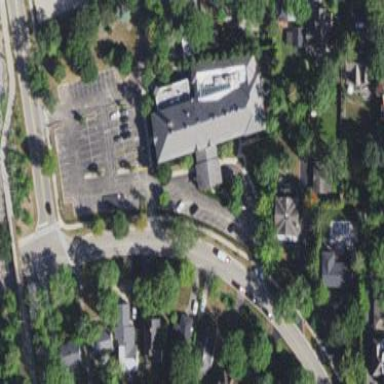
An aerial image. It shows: Public building used as community center.